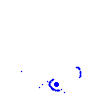
Particle: pion